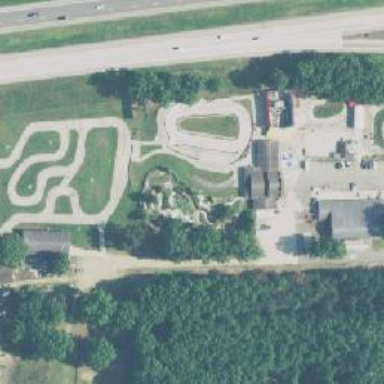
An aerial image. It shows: Raceway for motor sports.